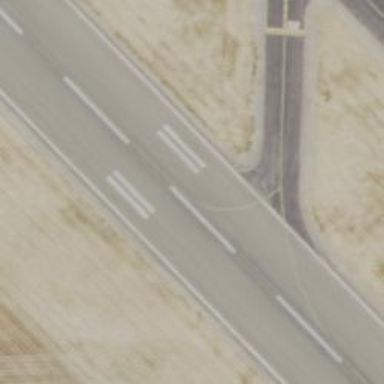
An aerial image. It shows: Image of taxiway at airport.